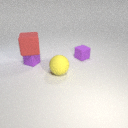
large yellow rubber sphere in front of small purple rubber cube